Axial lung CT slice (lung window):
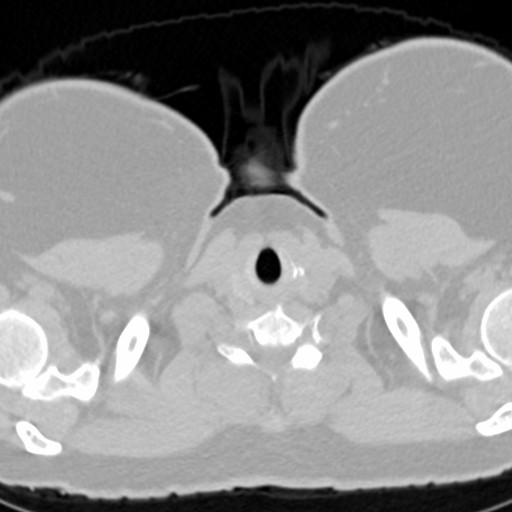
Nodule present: no